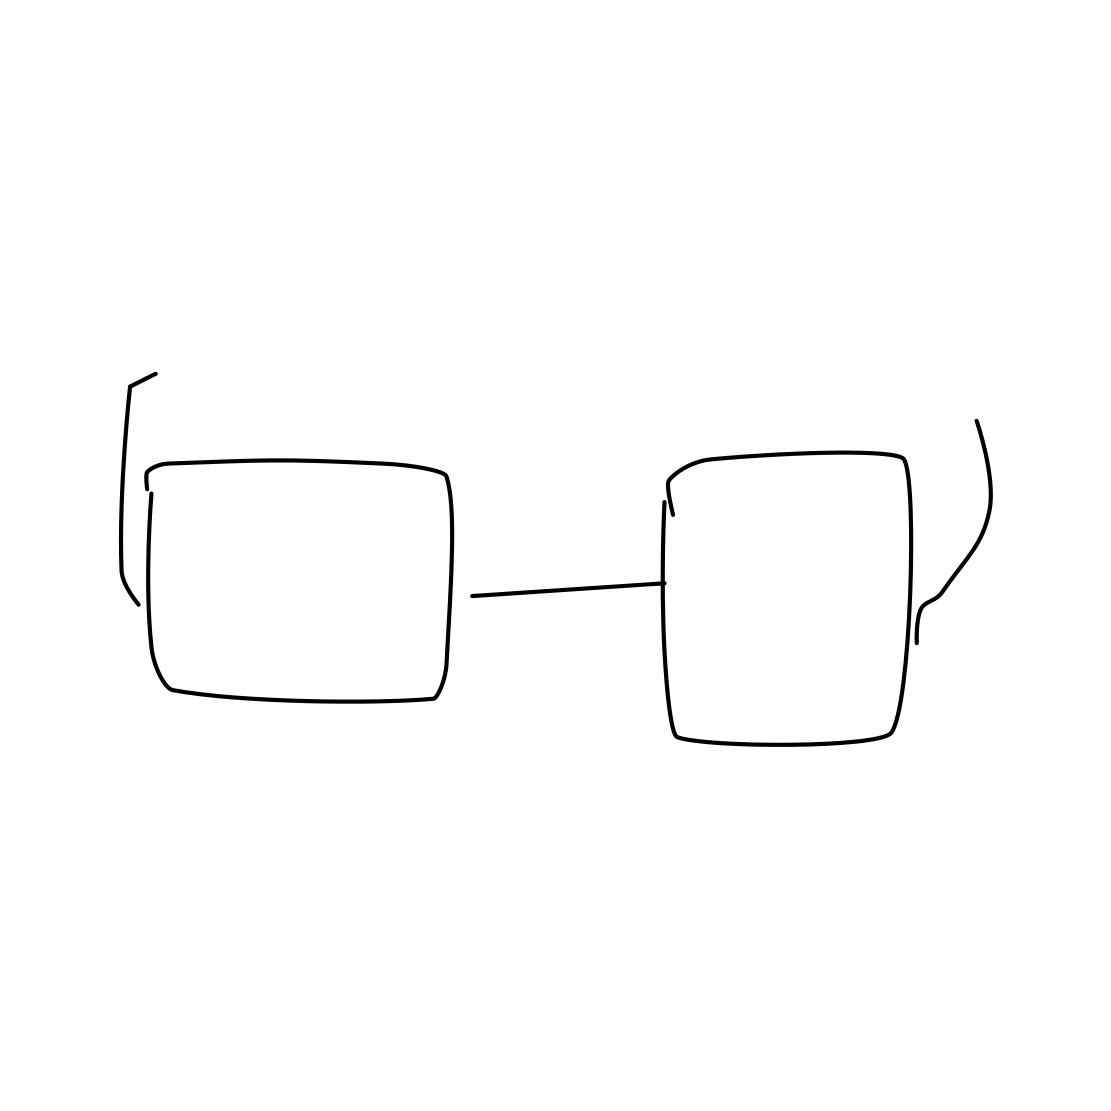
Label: eyeglasses